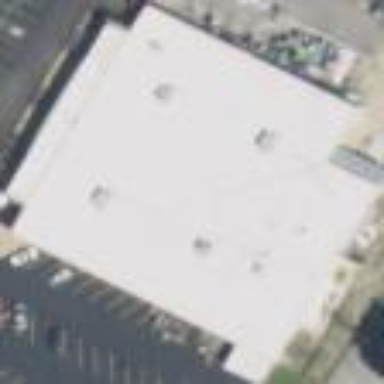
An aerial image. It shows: Commercial building.